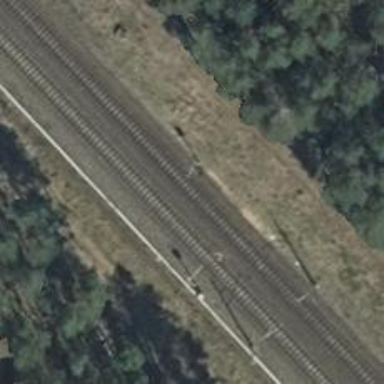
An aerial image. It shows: Light railway signal with light crossing form.